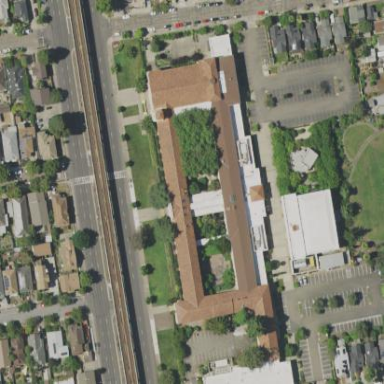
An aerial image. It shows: Community center.